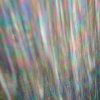
Label: sunburn